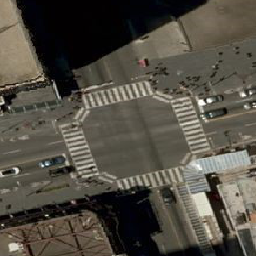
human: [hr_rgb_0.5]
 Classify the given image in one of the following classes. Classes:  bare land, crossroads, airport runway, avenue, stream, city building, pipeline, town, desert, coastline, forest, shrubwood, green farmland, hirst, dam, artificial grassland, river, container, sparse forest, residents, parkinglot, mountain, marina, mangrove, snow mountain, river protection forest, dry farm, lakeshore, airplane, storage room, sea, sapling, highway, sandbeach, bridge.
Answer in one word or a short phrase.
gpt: crossroads